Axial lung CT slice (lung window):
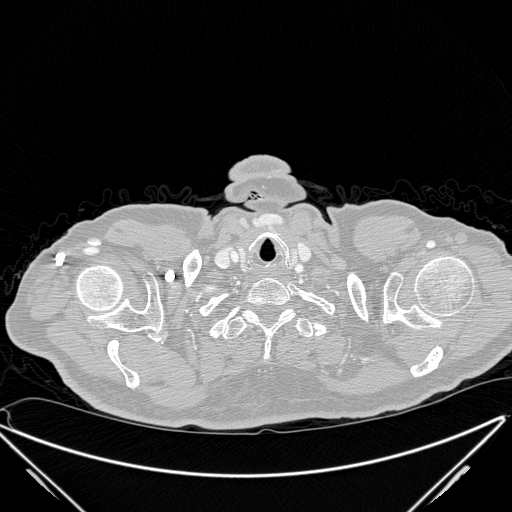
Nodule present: no